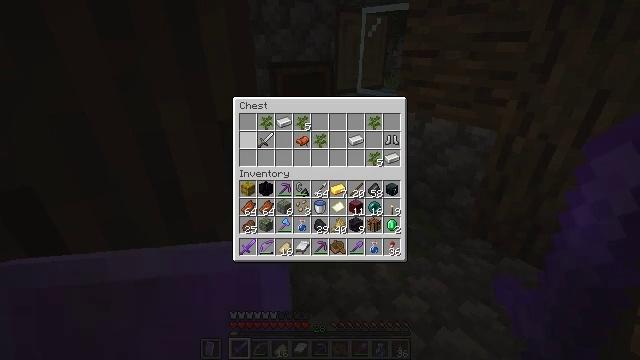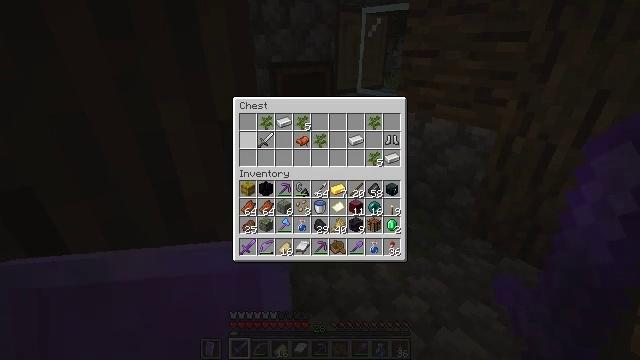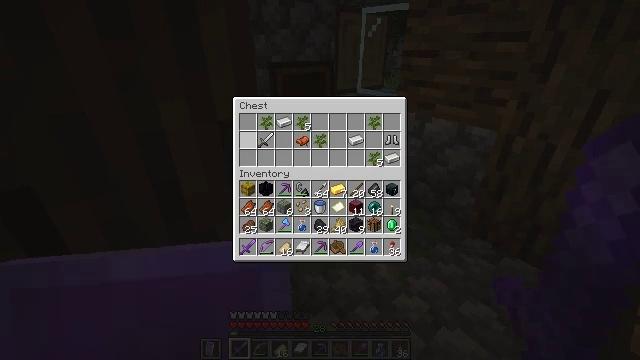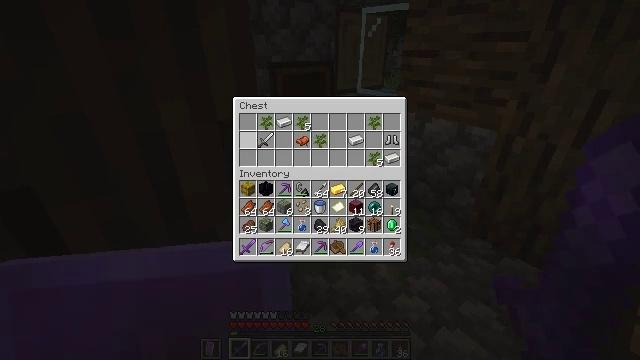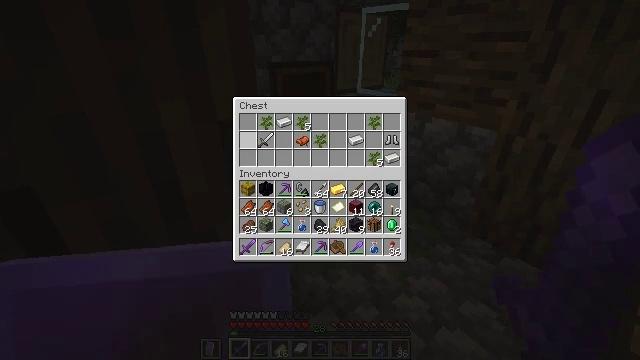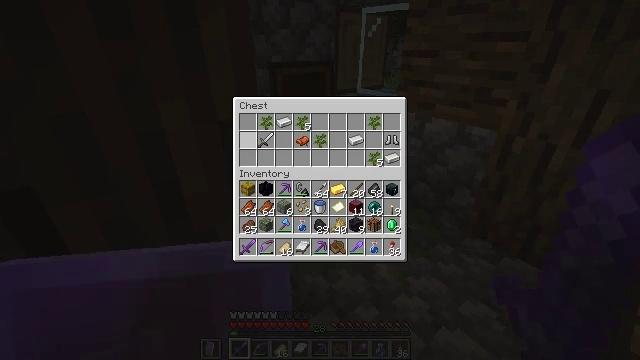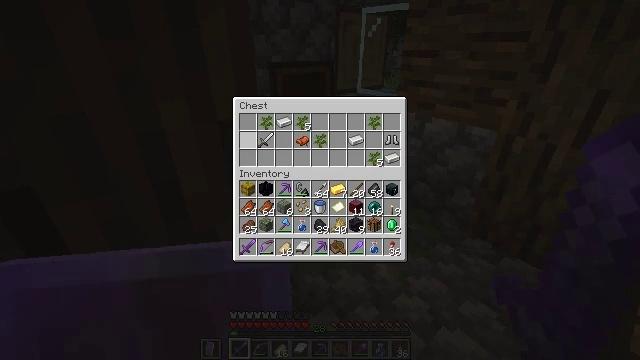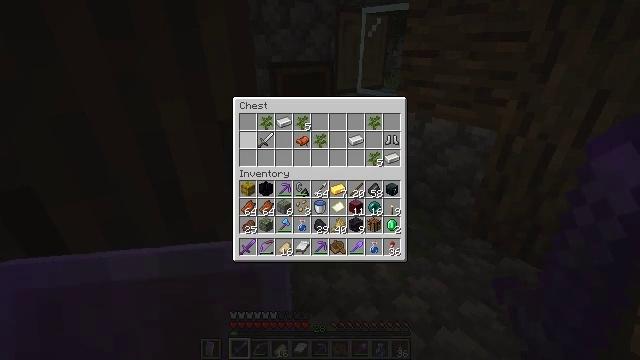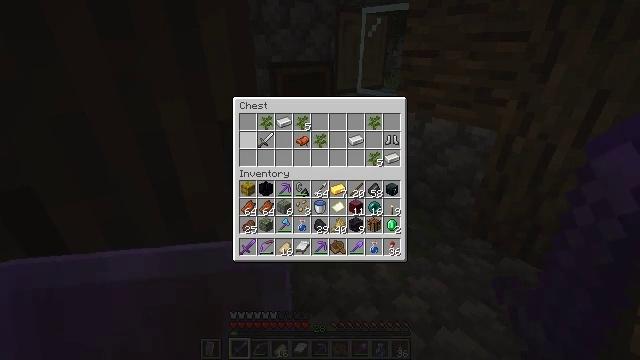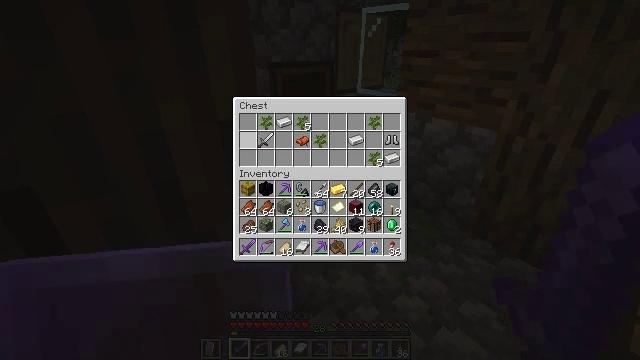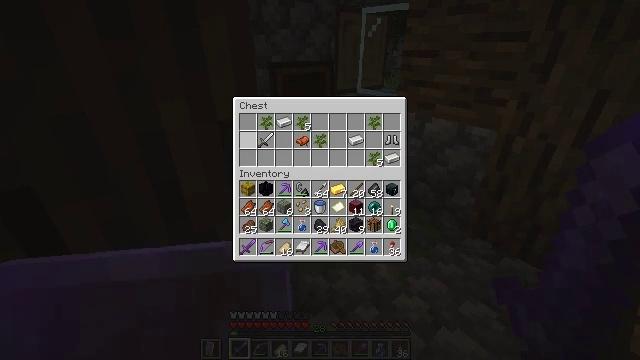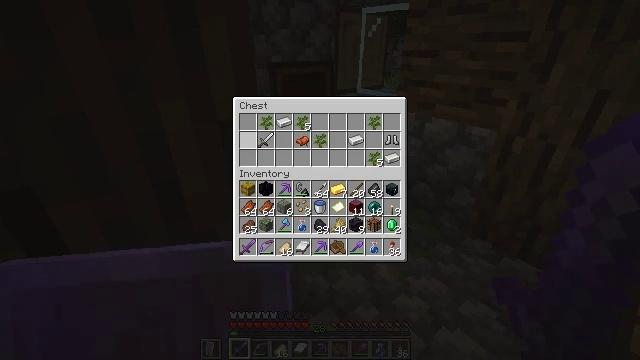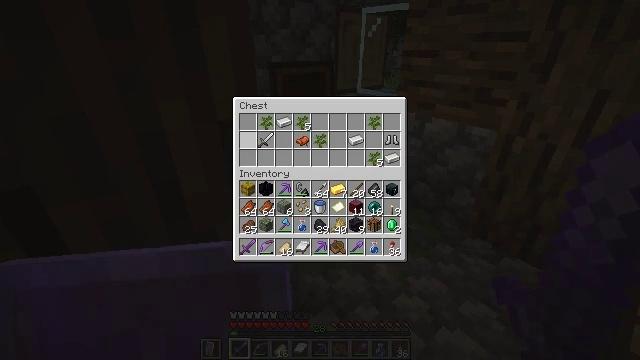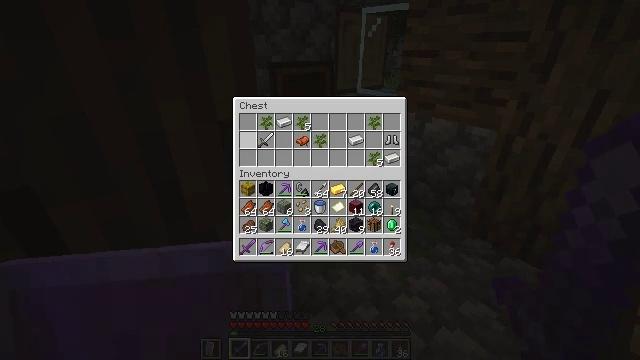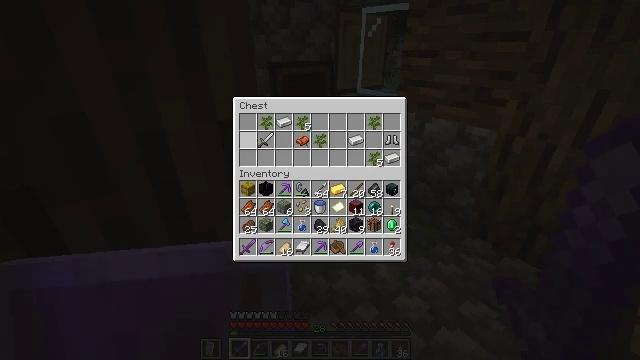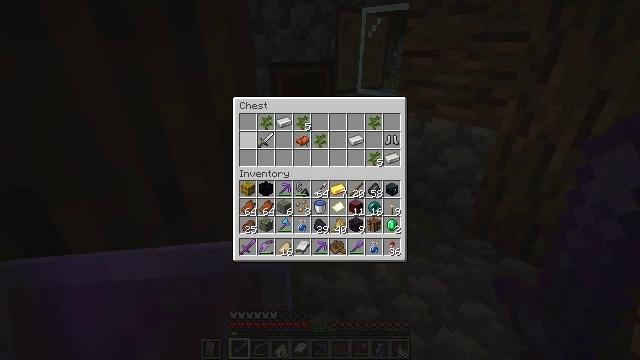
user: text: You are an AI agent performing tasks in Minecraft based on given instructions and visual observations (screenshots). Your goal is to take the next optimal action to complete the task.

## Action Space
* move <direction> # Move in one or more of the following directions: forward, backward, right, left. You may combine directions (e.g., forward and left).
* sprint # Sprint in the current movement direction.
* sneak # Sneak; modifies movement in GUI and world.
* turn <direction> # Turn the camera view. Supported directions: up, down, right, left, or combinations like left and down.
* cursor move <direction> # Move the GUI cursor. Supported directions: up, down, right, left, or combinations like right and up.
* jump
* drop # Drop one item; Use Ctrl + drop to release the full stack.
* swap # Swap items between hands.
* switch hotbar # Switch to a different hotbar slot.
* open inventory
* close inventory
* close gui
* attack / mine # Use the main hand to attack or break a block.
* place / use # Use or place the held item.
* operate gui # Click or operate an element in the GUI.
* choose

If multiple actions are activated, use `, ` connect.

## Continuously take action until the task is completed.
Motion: motion action
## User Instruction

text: Remove oak leaves from branches.
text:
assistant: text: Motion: no_op
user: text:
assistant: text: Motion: no_op
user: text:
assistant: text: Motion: no_op
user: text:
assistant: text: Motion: no_op
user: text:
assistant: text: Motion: no_op
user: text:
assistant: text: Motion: no_op
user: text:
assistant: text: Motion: no_op
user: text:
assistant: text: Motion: no_op
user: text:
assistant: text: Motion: no_op
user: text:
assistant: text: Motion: no_op
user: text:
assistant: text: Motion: no_op
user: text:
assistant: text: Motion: no_op
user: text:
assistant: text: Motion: no_op
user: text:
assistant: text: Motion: no_op
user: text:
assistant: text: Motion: no_op
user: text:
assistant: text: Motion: no_op
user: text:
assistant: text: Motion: no_op
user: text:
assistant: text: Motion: no_op
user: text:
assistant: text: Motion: no_op
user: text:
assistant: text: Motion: no_op
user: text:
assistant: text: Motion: turn left
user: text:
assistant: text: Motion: turn left and up
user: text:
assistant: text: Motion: turn left and up
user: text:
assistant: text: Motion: move forward, turn left
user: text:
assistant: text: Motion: move forward
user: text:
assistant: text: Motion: move forward
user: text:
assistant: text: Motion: move forward
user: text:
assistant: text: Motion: move forward and move left, turn right and down
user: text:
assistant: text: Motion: move forward and move left, turn right
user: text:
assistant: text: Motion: move forward and move left, turn right